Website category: university
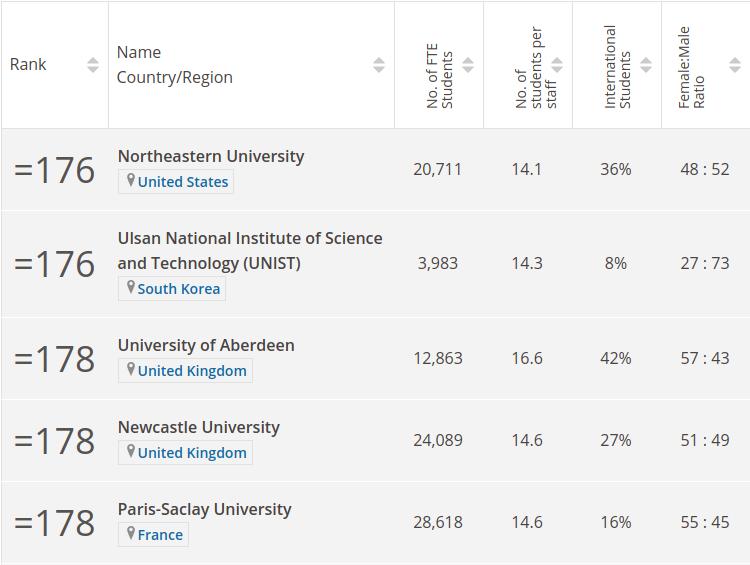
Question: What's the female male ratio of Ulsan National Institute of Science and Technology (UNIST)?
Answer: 27 : 73

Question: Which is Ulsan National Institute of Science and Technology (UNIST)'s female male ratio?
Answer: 27 : 73

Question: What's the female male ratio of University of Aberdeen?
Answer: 57 : 43

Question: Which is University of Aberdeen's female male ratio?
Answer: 57 : 43

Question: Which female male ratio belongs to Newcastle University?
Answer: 51 : 49

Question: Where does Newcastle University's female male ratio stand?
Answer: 51 : 49

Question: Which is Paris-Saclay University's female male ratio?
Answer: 55 : 45

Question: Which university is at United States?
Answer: Northeastern University

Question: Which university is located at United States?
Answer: Northeastern University

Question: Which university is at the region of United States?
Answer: Northeastern University

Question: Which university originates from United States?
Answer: Northeastern University

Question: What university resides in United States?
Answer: Northeastern University

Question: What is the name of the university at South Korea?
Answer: Ulsan National Institute of Science and Technology (UNIST)

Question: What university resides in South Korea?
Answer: Ulsan National Institute of Science and Technology (UNIST)

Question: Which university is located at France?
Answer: Paris-Saclay University

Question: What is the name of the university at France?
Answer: Paris-Saclay University

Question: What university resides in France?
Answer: Paris-Saclay University

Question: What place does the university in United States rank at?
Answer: =176

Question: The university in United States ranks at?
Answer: =176

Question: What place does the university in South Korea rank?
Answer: =176

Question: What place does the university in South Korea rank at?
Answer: =176

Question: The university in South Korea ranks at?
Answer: =176

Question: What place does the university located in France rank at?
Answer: =178